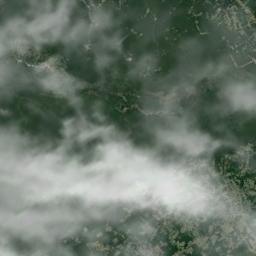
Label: cloud